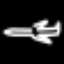
Label: airplane